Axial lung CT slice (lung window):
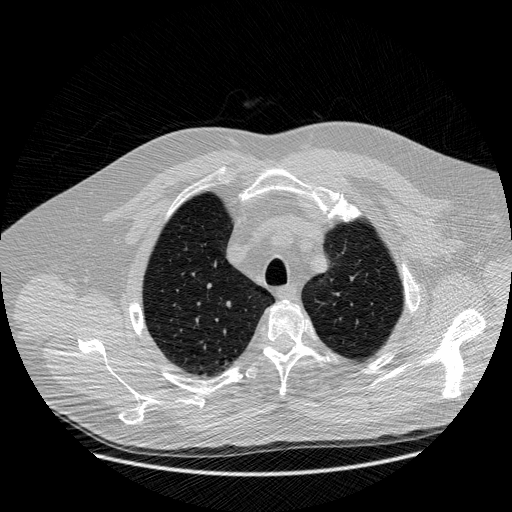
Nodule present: no